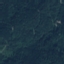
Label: Forest